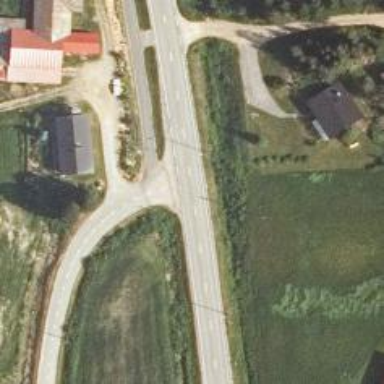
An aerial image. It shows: Primary road with asphalt surface.